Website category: jobs
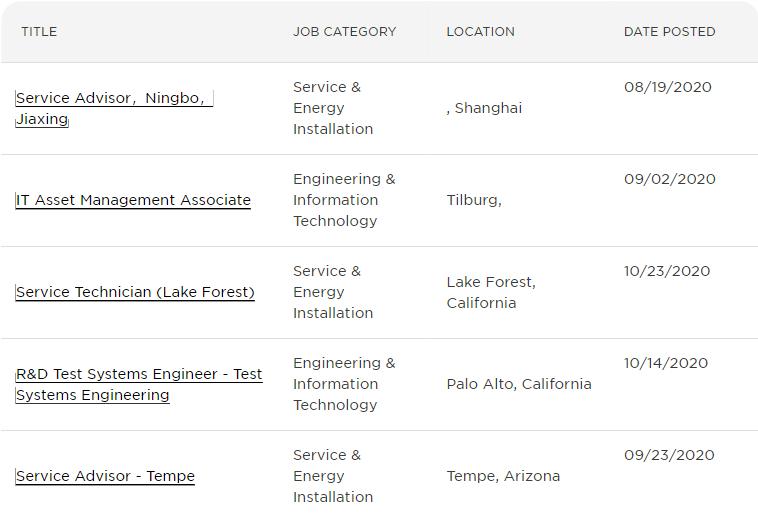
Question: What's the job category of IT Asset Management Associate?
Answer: Engineering & Information Technology

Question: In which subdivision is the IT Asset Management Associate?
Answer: Engineering & Information Technology

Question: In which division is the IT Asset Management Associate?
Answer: Engineering & Information Technology

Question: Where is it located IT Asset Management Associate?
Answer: Engineering & Information Technology

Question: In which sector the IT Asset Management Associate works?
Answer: Engineering & Information Technology

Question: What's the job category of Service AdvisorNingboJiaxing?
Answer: Service & Energy Installation

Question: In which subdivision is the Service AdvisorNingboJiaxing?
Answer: Service & Energy Installation

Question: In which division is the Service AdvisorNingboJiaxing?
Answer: Service & Energy Installation

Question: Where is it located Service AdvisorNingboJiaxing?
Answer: Service & Energy Installation

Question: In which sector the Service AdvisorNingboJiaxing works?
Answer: Service & Energy Installation

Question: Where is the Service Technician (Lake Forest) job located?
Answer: Lake Forest, California

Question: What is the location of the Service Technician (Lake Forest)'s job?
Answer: Lake Forest, California

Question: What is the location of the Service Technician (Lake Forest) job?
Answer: Lake Forest, California

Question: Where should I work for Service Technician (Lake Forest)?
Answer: Lake Forest, California

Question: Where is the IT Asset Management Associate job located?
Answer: Tilburg,

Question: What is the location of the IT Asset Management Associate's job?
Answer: Tilburg,

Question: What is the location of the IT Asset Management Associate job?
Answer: Tilburg,

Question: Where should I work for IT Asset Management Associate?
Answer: Tilburg,

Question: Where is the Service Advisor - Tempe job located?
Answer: Tempe, Arizona

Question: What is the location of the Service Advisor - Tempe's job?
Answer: Tempe, Arizona

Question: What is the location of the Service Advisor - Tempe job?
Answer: Tempe, Arizona

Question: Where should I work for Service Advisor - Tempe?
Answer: Tempe, Arizona

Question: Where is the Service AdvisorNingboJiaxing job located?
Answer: , Shanghai

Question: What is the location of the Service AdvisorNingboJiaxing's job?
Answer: , Shanghai

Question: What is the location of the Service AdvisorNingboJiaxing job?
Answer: , Shanghai

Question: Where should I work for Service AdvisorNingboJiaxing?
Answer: , Shanghai

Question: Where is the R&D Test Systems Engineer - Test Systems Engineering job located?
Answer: Palo Alto, California

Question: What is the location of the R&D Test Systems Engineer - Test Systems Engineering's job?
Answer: Palo Alto, California

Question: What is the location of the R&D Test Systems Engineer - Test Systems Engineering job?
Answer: Palo Alto, California

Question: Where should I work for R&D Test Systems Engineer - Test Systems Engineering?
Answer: Palo Alto, California

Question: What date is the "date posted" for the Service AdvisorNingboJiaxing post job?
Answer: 08/19/2020

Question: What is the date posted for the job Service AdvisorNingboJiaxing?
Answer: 08/19/2020

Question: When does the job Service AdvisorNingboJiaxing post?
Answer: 08/19/2020

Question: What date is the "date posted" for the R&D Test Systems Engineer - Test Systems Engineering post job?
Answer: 10/14/2020

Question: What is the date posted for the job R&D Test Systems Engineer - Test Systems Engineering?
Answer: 10/14/2020

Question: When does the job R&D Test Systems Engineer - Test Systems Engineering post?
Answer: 10/14/2020

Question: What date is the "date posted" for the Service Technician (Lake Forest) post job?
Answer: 10/23/2020

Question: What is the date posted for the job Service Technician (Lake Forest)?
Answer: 10/23/2020

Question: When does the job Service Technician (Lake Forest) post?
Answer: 10/23/2020

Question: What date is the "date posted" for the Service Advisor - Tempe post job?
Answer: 09/23/2020

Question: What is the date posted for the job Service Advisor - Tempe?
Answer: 09/23/2020

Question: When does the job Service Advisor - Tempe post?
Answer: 09/23/2020

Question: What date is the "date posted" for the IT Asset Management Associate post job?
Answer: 09/02/2020

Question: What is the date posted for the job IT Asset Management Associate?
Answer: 09/02/2020

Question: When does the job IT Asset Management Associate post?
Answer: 09/02/2020

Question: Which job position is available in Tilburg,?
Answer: IT Asset Management Associate

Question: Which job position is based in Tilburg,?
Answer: IT Asset Management Associate

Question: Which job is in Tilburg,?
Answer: IT Asset Management Associate

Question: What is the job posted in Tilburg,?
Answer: IT Asset Management Associate

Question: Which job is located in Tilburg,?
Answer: IT Asset Management Associate

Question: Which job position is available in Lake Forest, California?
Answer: Service Technician (Lake Forest)

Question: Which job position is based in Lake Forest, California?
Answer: Service Technician (Lake Forest)

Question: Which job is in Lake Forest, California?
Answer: Service Technician (Lake Forest)

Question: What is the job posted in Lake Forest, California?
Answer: Service Technician (Lake Forest)

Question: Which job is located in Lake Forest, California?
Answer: Service Technician (Lake Forest)

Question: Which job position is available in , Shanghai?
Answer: Service AdvisorNingboJiaxing

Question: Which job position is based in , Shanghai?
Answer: Service AdvisorNingboJiaxing

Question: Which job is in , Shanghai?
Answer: Service AdvisorNingboJiaxing

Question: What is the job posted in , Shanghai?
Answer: Service AdvisorNingboJiaxing

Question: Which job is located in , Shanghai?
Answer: Service AdvisorNingboJiaxing

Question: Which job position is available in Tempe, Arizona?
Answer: Service Advisor - Tempe

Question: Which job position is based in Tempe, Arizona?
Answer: Service Advisor - Tempe

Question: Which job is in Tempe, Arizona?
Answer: Service Advisor - Tempe

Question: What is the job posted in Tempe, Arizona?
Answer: Service Advisor - Tempe